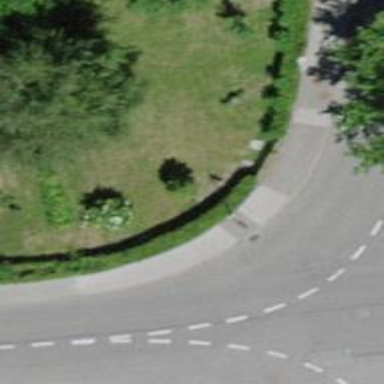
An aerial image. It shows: Hedge acting as barrier.